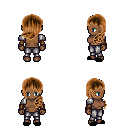
a pixel art fantasy rpg character, female body template, human, dark skin, steel arm armor, metal pants, brown left-swept hairstyle, leather bracers, black slippers, four views (front, back, left, right), 2x2 character sprite sheet, small pixel art, hard edges, no anti-aliasing